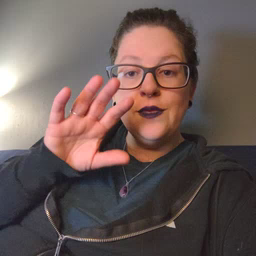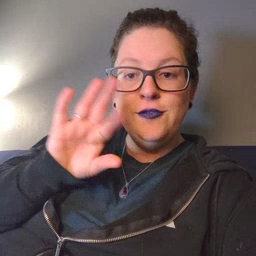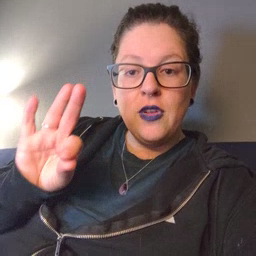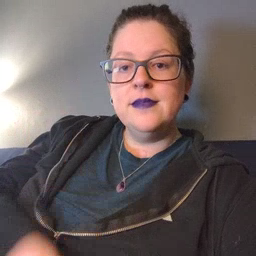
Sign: frenchfries